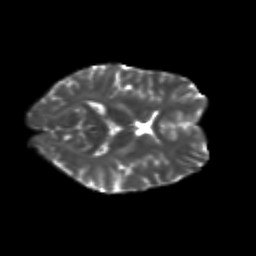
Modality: T2w
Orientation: axial
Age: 19
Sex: female
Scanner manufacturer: siemens
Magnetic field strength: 3 T
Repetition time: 3.5 s
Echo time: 0.113 s